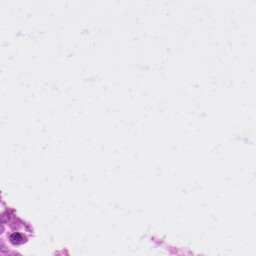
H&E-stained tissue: Skin